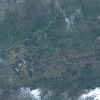
Label: land